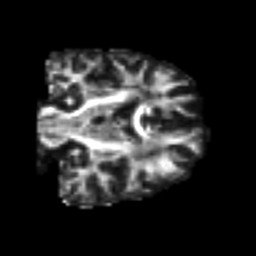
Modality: FA
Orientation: coronal
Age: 59
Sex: female
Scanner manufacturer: siemens
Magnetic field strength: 3 T
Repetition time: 4.999 s
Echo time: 0.07946 s